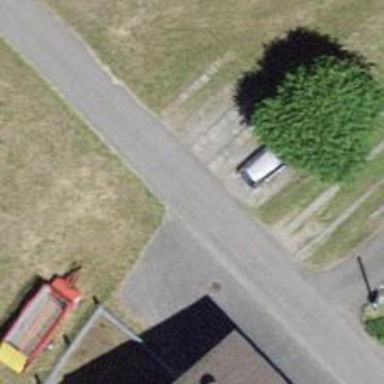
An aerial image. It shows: Residential road with asphalt surface and no sidewalk.